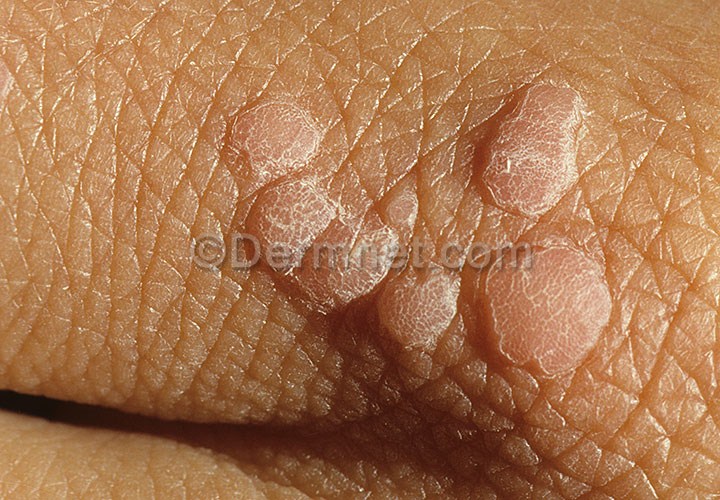
Disease: Warts Molluscum and other Viral Infections